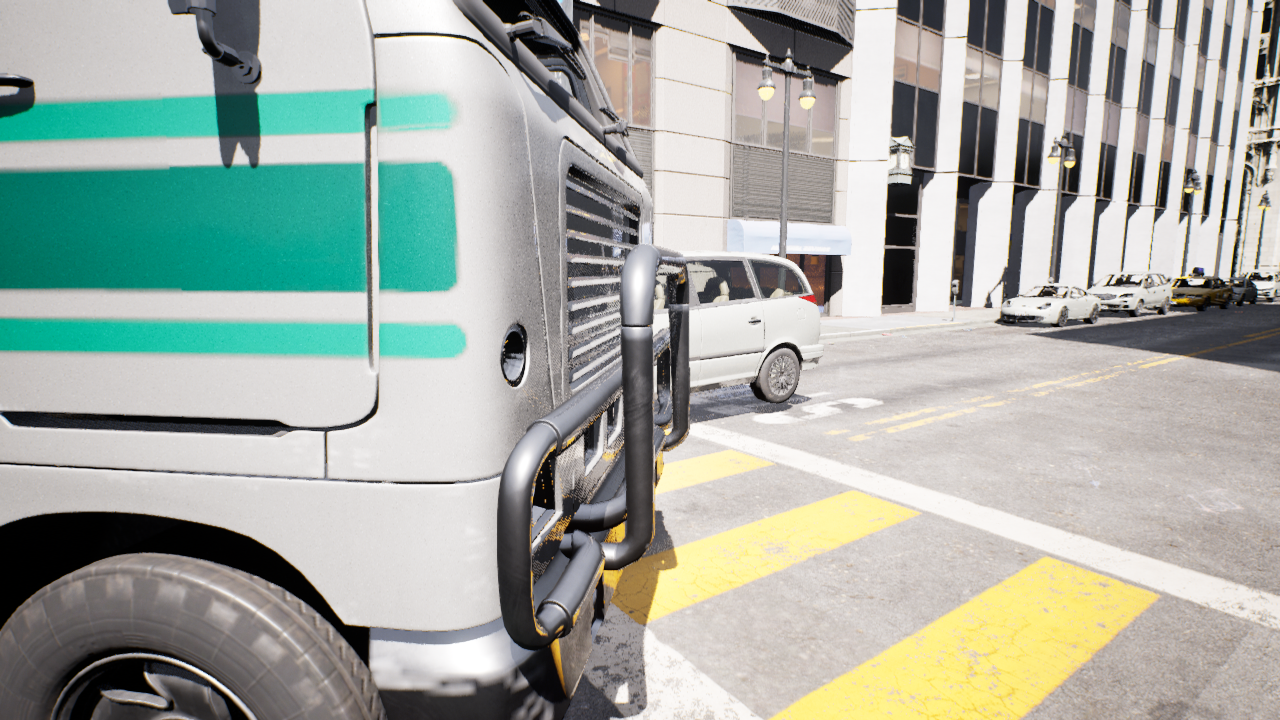
Venue: residential
Lighting: clear day
Vehicle rig: minivan